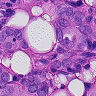
Metastatic tissue present: yes